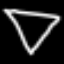
Label: diamond